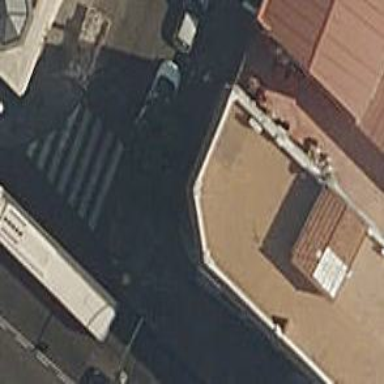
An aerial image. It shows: Bar.